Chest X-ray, AP view. Patient: 29 years old, sex M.
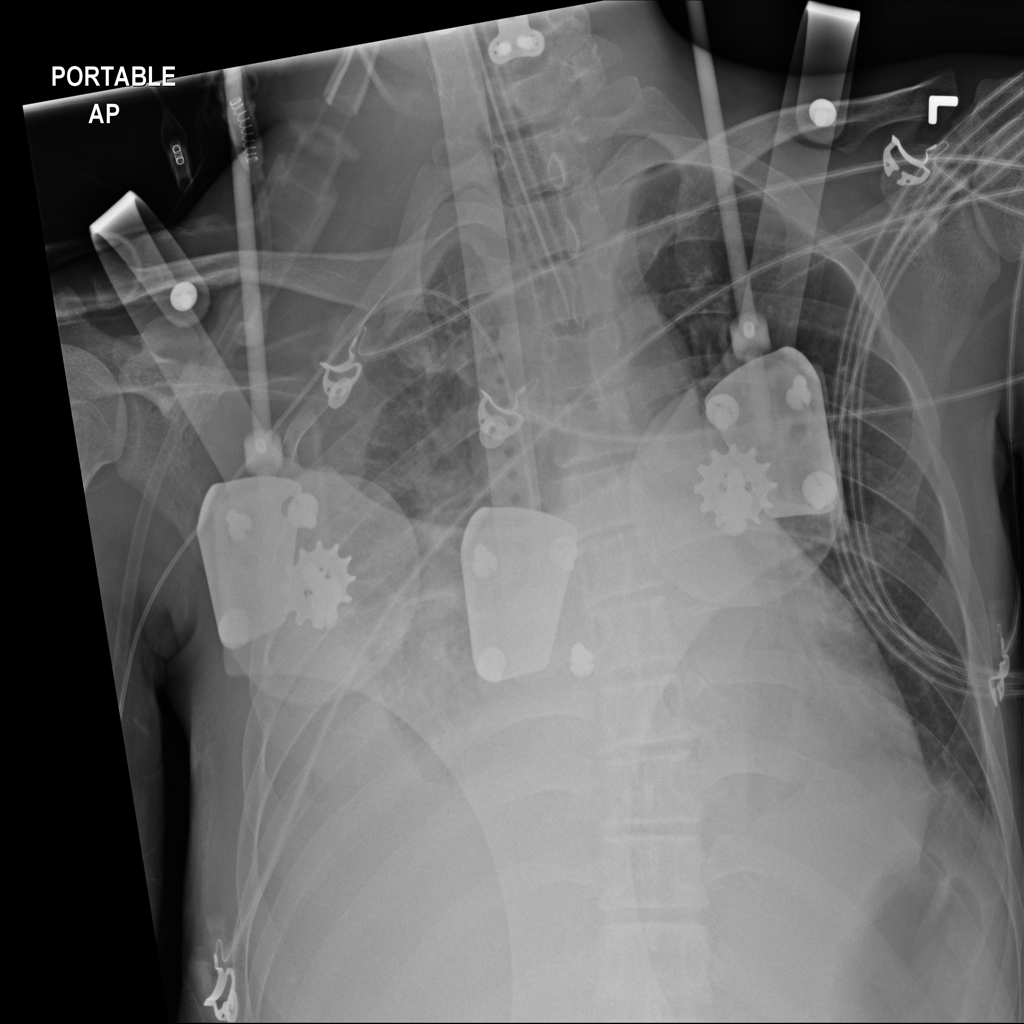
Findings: Effusion